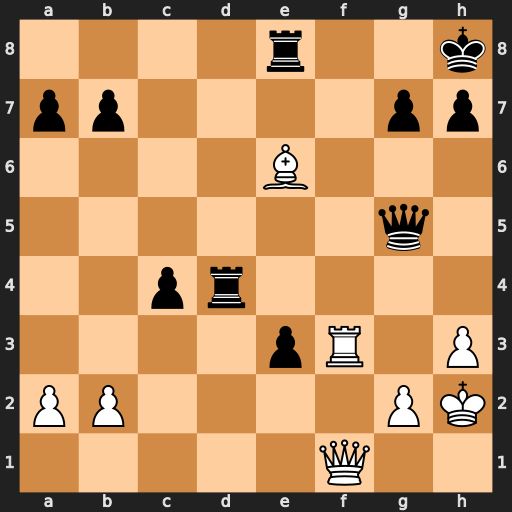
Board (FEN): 4r2k/pp4pp/4B3/6q1/2pr4/4pR1P/PP4PK/5Q2
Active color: w
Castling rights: -
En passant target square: -
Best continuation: Rf8+ Rxf8 Qxf8#